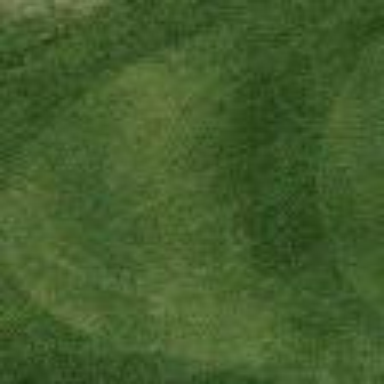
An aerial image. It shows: Grassy fairway on golf course.